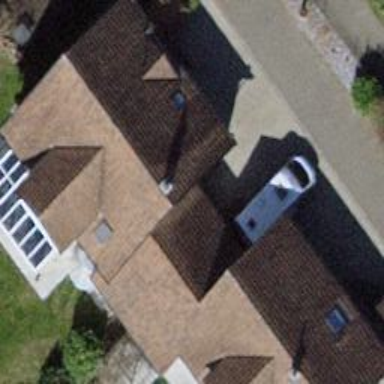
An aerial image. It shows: Semidetached house with gabled roof.